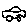
Label: car